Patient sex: F
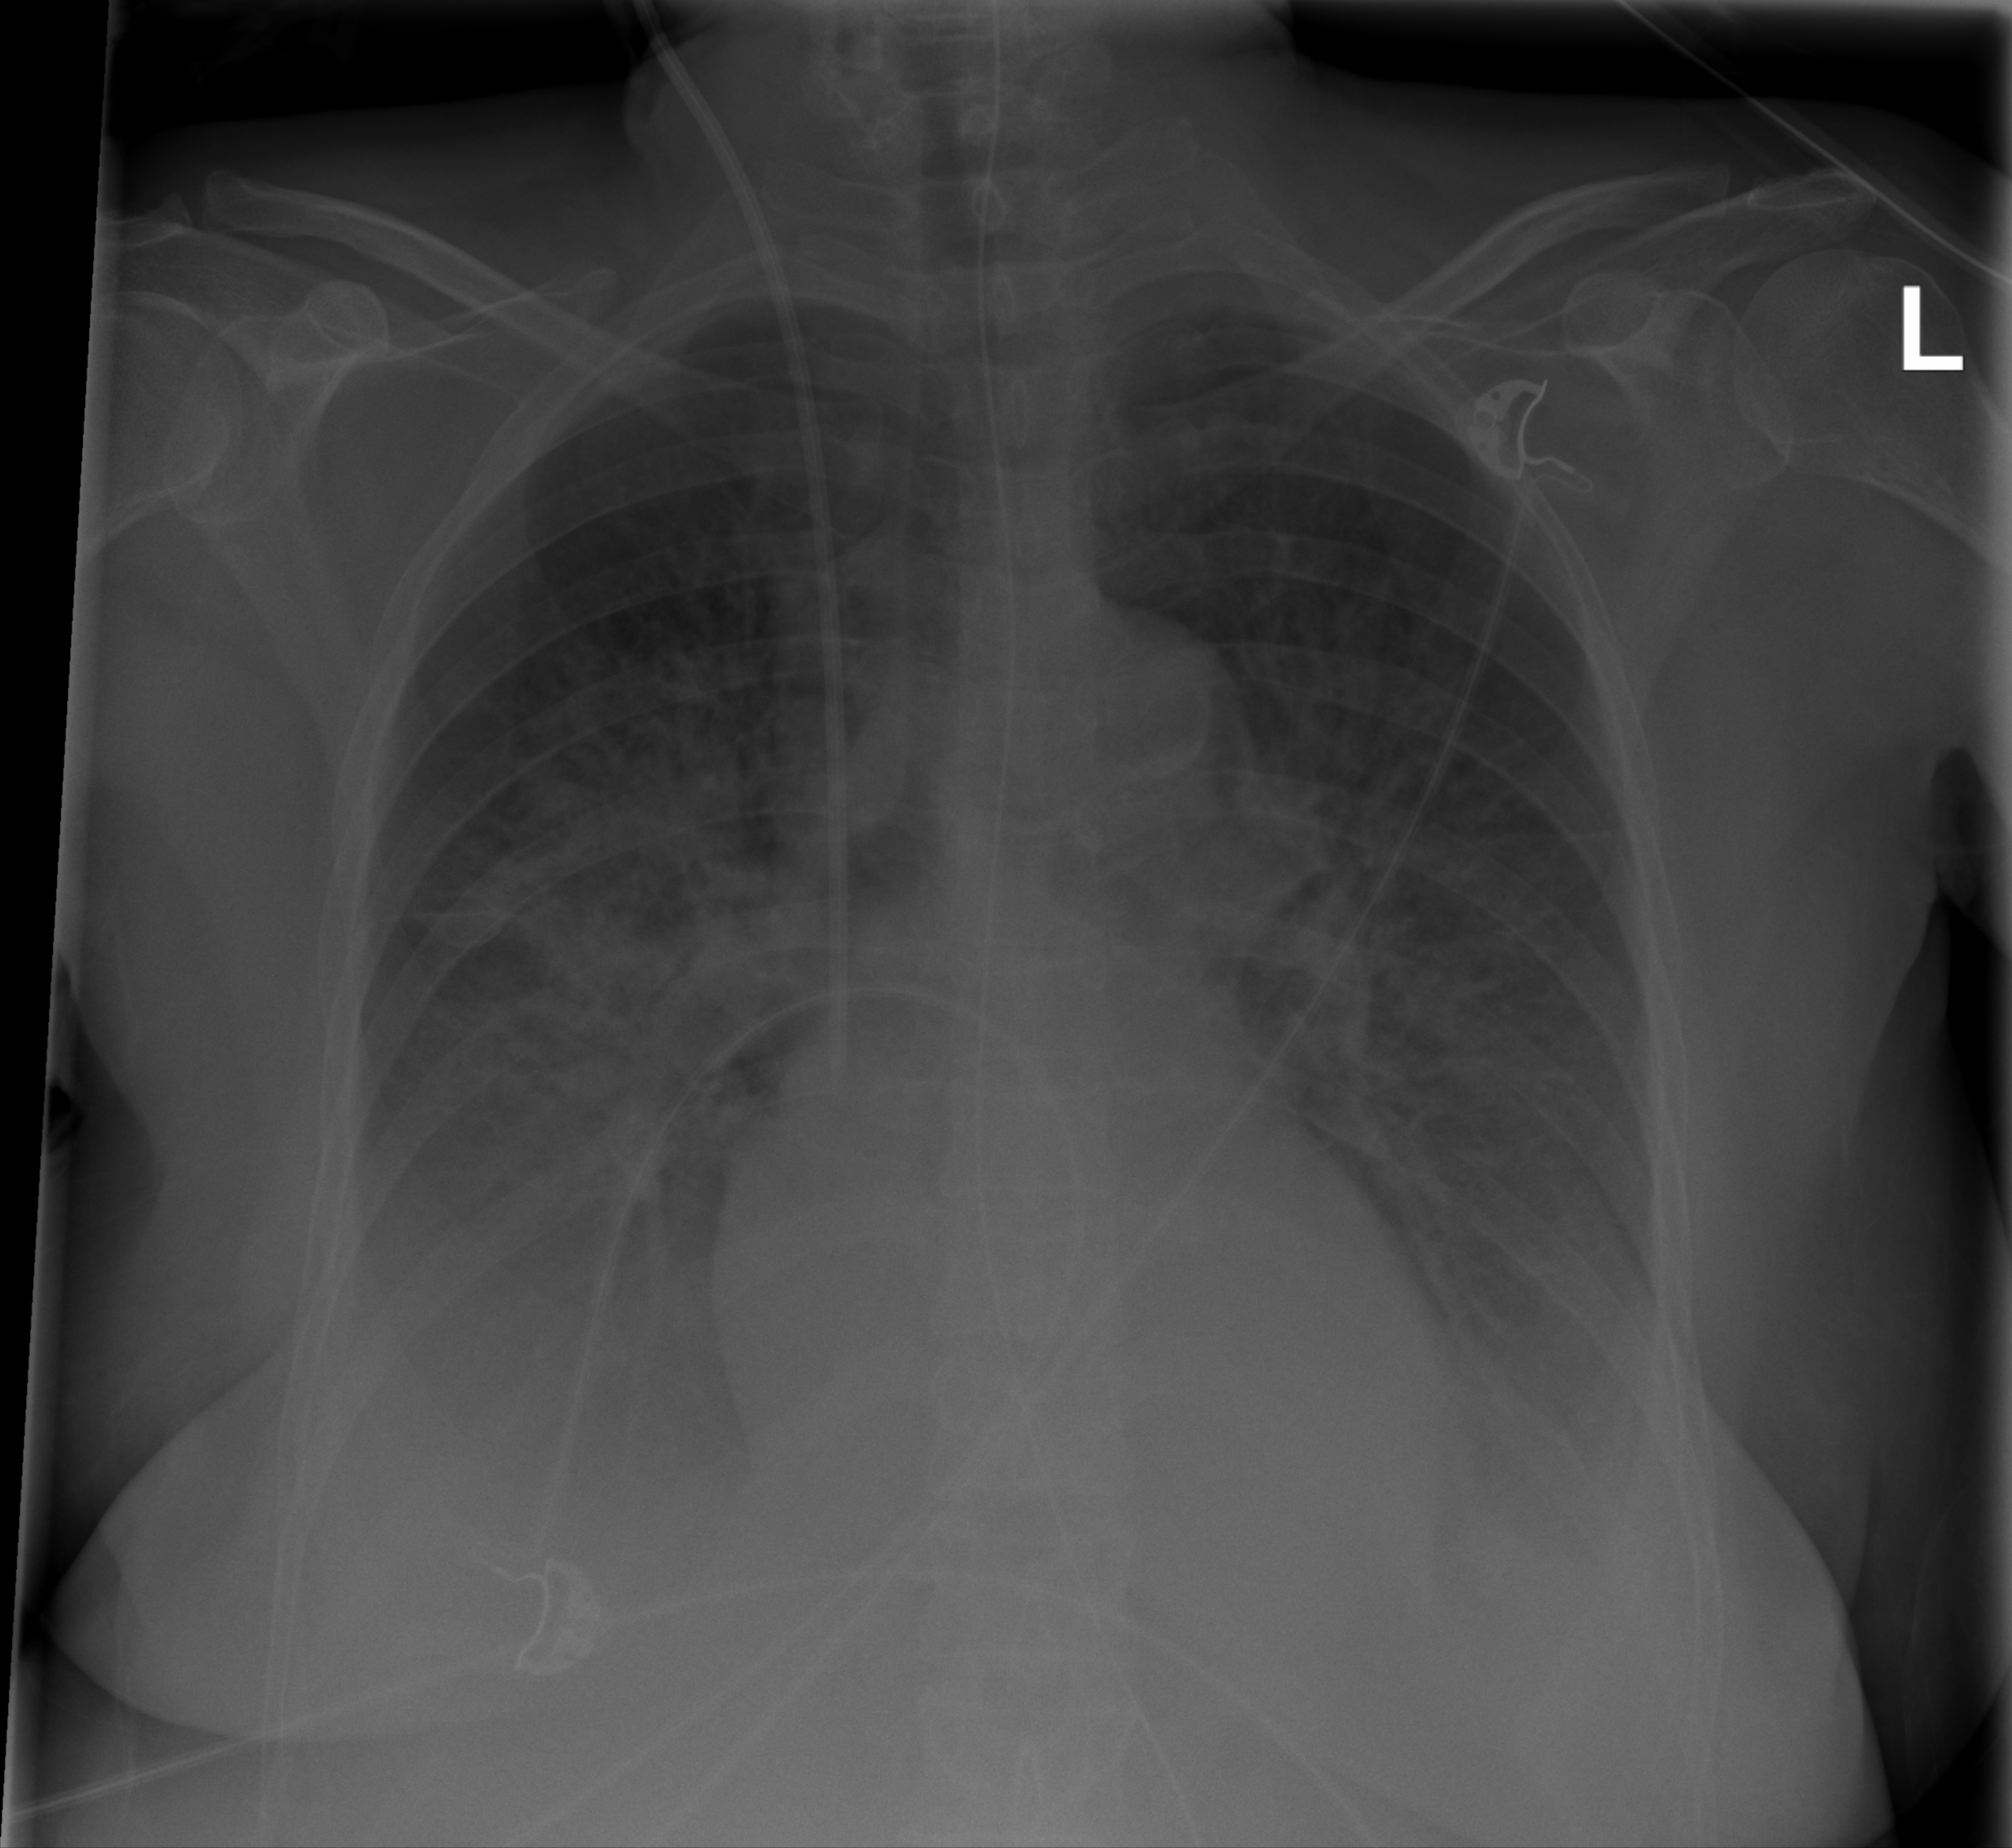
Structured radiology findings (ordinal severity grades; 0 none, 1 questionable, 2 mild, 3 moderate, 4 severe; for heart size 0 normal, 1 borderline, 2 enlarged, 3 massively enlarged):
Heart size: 1
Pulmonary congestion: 2
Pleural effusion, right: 2
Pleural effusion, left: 2
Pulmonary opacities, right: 3
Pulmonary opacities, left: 2
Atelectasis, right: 2
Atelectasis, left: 2